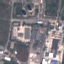
Land use / land cover: Industrial